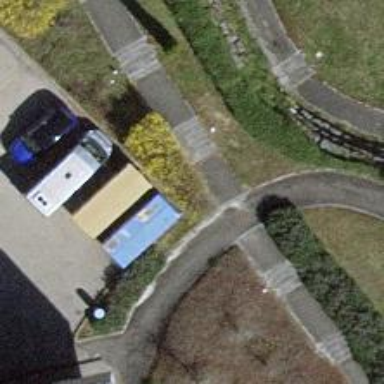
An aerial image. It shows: Set of steps on the road.